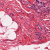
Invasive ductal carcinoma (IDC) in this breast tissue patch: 1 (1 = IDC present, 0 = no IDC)